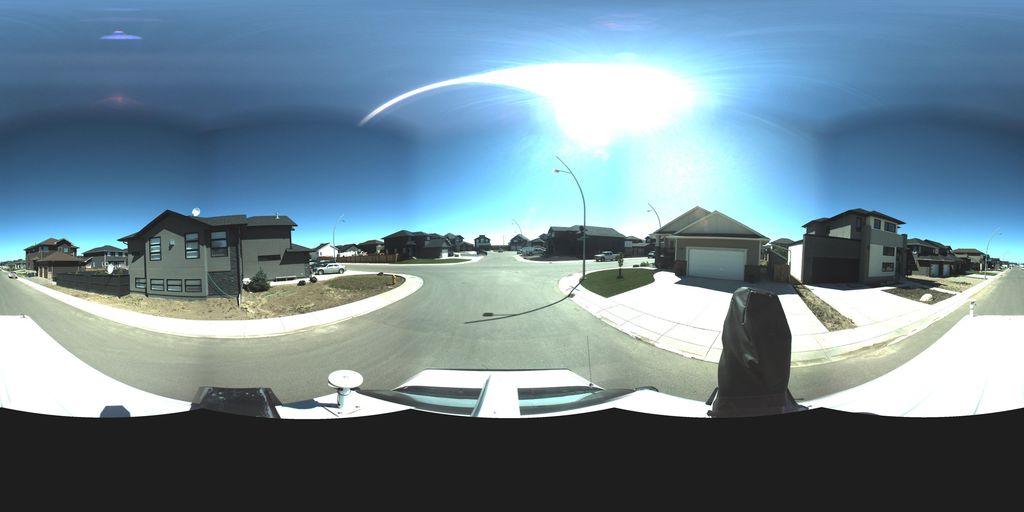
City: saskatoon